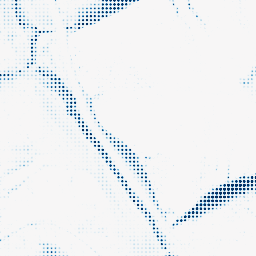
Category: morphological
Decomposition family: morphological_ellipse
Decomposition parameters: operation: closing
width: 30
height: 10
Upsampling method: sinc_blackman
Upsampling parameters: scale: 8
kernel_size: 4
Upsampling scale: 8